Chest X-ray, PA view. Patient: 17 years old, sex M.
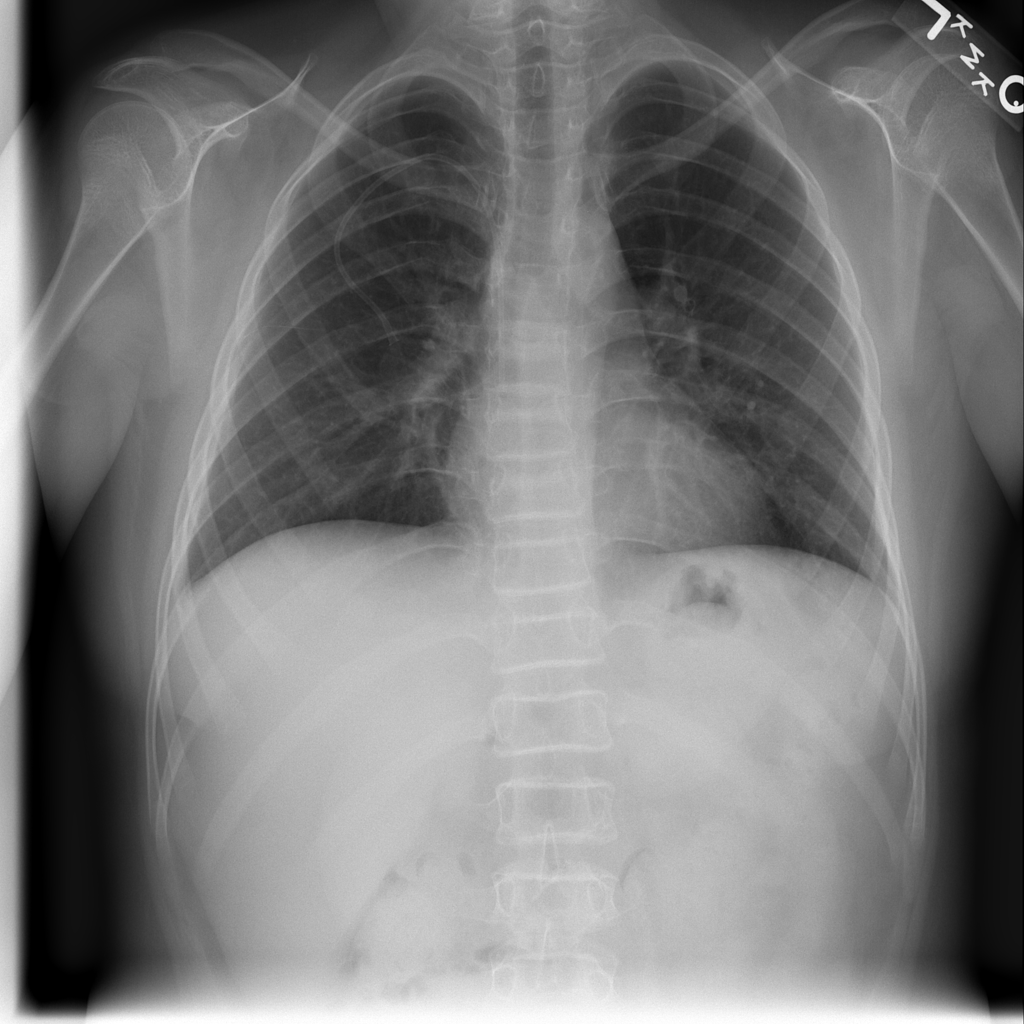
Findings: No Finding